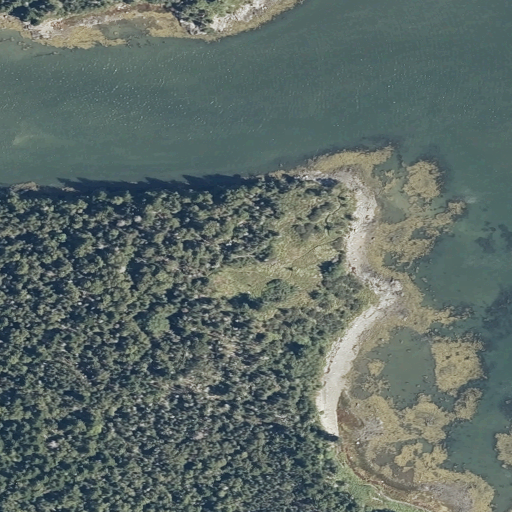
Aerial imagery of cape in Maine named Ingersoll Point containing open water, evergreen forest, herbaceous wetlands, mixed forest, grassland, barren land, and open development